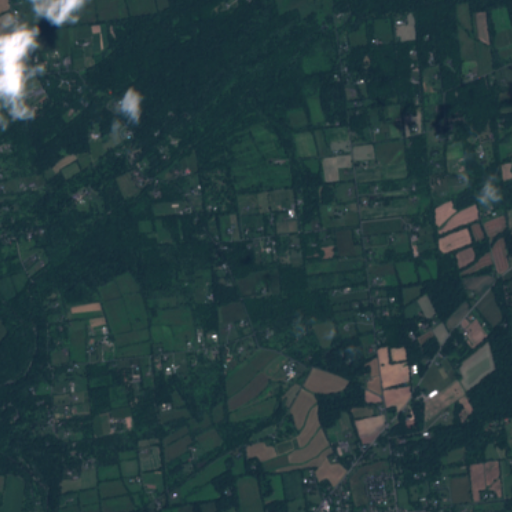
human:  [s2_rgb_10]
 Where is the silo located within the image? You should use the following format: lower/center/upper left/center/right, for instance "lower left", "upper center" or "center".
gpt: The silo is located in the lower center of the image.
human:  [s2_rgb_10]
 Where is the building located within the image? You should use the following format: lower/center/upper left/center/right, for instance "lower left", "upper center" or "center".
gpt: The building is located in the lower right of the image.
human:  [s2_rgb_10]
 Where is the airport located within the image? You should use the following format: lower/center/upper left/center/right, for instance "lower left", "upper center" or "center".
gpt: There is no airport in the image.